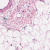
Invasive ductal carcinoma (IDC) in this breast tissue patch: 0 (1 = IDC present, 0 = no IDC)